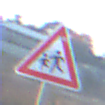
Verkehrszeichen: KinderRechts
Umgebung: Outdoor, Nature
Tageszeit: Dawn
Wetter: Clear
Licht: Natural
Jahreszeit: NotSpecified
Kontrast: LowContrast